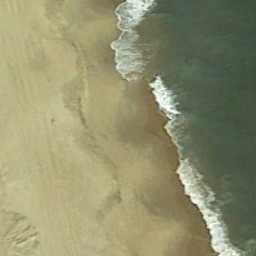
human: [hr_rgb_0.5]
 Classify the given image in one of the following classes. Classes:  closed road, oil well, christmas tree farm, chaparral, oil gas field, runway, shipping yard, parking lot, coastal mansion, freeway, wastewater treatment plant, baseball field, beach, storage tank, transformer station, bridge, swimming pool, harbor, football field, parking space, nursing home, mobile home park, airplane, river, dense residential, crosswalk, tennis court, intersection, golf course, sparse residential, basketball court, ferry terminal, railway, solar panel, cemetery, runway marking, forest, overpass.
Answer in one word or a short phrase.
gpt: beach